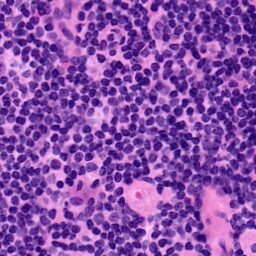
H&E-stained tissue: LymphNode